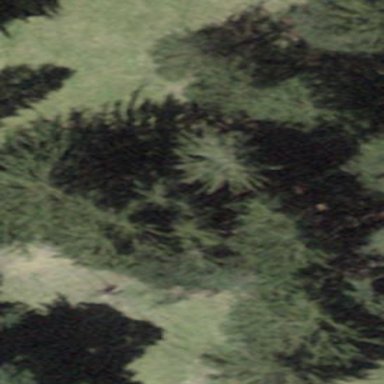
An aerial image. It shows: Forest with mixed types of leaves.